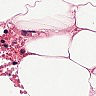
Metastatic tissue present: no